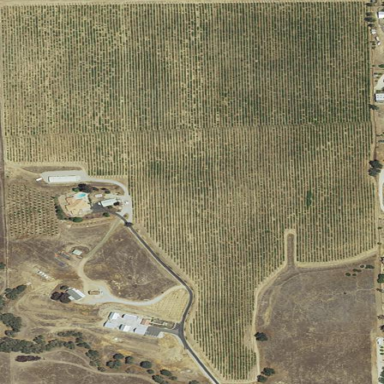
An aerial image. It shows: Vineyard where grapes are grown.